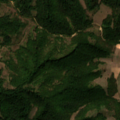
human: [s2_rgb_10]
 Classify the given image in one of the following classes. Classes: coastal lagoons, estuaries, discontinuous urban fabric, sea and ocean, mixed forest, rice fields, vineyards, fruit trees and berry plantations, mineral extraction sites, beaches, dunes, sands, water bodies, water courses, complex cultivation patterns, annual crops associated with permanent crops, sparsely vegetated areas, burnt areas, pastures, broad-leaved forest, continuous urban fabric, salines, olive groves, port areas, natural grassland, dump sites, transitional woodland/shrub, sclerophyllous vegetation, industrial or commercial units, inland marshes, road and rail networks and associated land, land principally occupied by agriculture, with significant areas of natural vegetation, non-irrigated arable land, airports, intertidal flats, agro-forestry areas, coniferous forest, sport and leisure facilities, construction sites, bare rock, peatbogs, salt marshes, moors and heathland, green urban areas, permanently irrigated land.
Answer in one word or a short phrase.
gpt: complex cultivation patterns, broad-leaved forest